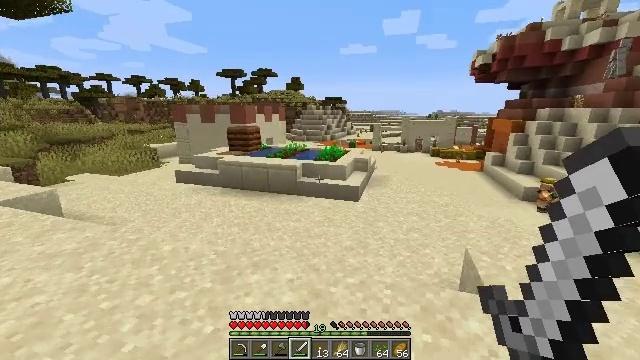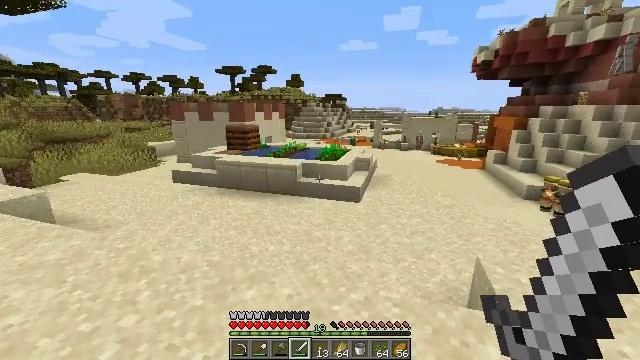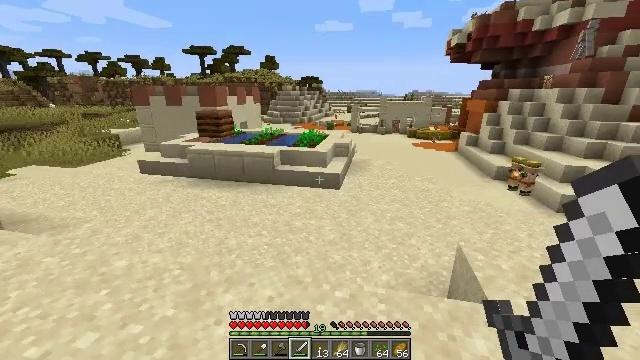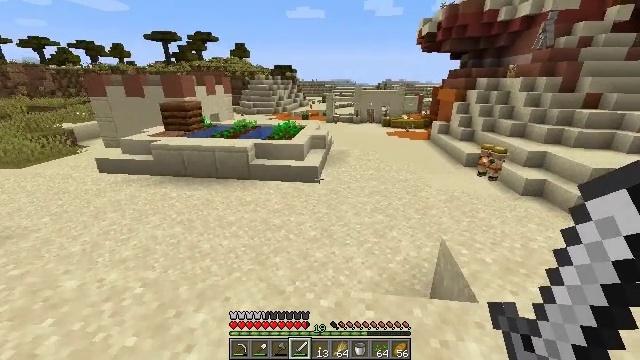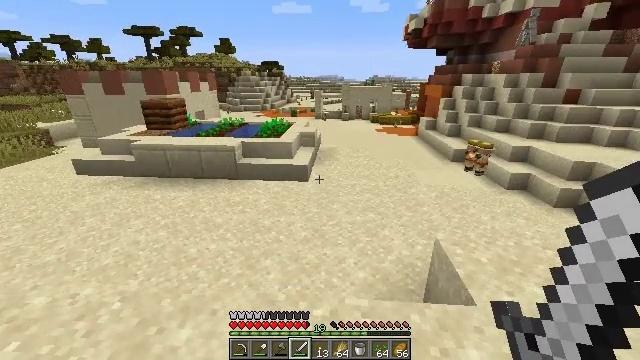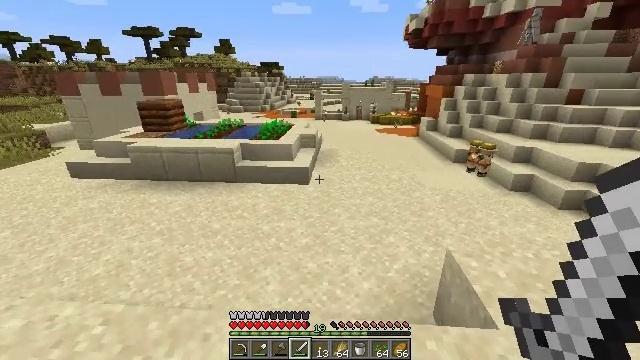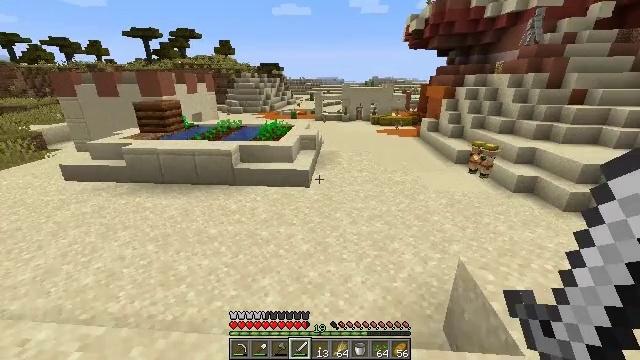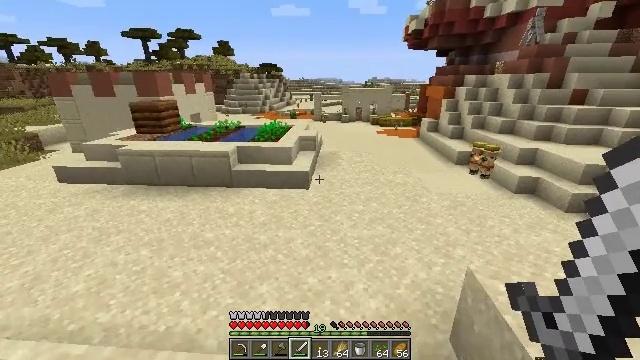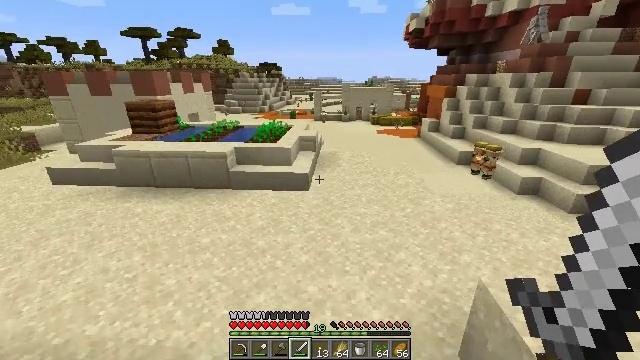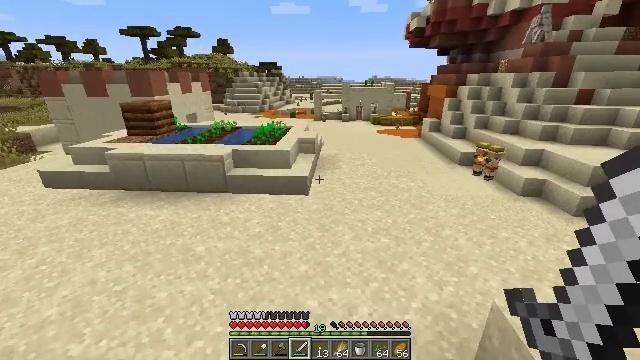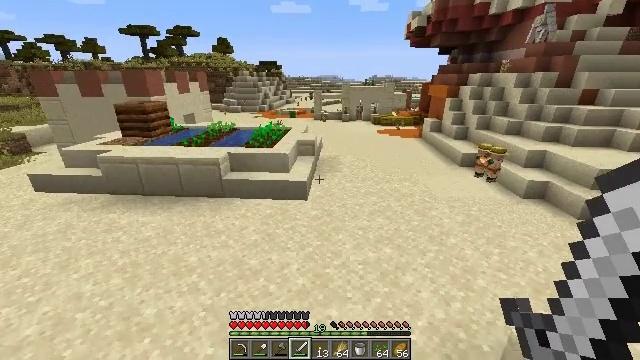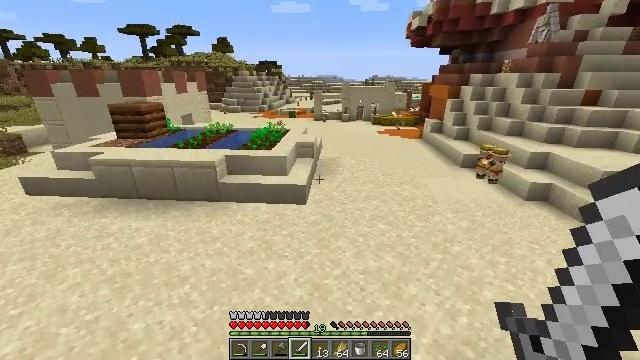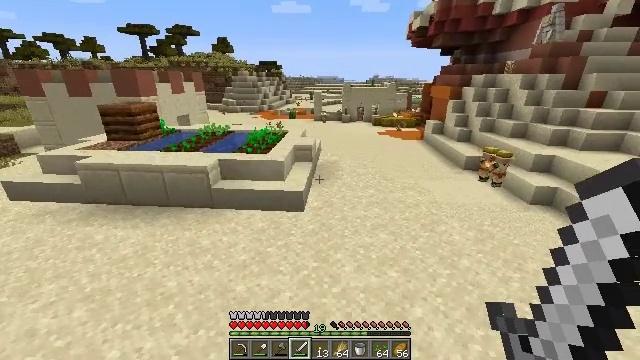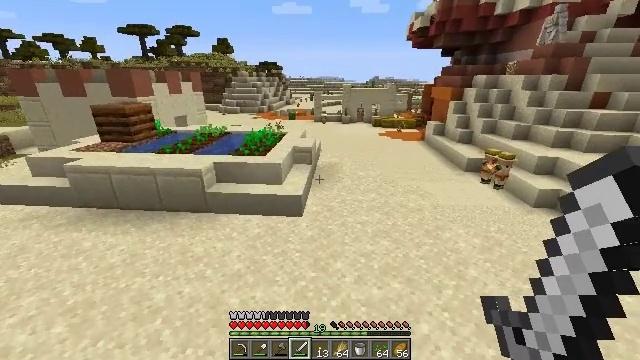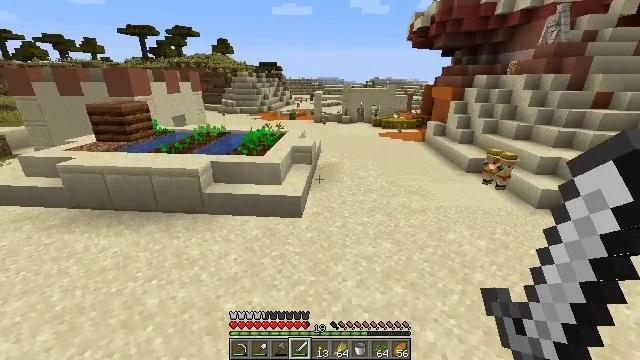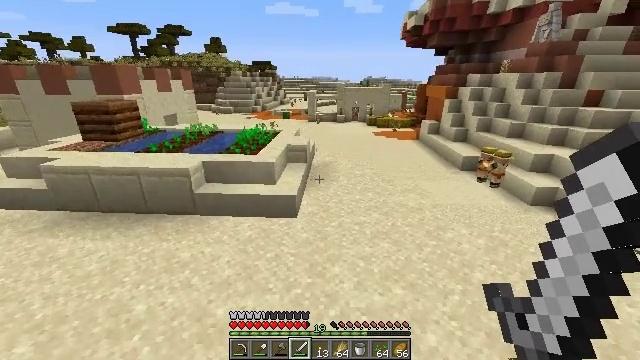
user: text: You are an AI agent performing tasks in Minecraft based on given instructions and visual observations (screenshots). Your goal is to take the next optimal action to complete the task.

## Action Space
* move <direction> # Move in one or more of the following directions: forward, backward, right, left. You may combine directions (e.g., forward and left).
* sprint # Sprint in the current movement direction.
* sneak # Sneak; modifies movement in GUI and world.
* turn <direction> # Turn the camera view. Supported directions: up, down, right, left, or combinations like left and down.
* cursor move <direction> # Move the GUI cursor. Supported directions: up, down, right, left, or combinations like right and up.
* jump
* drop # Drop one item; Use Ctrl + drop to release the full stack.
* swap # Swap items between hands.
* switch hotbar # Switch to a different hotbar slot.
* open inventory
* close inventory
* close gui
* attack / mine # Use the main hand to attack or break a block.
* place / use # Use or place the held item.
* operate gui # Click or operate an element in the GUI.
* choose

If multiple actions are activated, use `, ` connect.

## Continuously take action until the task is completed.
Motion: motion action
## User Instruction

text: drop lime bed
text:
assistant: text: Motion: move forward, attack / mine
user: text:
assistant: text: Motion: move forward, turn right and down, attack / mine
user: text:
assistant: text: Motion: move forward, turn right and down, attack / mine
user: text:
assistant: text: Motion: move forward, turn right, attack / mine
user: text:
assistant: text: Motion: move forward, attack / mine
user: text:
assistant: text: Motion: move forward, attack / mine
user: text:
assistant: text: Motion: move forward, attack / mine
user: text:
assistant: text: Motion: move forward, attack / mine
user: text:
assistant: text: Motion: move forward, attack / mine
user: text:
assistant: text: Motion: move forward, attack / mine
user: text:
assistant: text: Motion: move forward, attack / mine
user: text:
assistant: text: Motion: move forward, attack / mine
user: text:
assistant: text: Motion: move forward, attack / mine
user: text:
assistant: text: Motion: move forward, attack / mine
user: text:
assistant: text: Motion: move forward, turn right, attack / mine
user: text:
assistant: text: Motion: move forward, turn right, attack / mine
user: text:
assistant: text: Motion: move forward, turn right, attack / mine
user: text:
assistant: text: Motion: move forward, turn right, attack / mine
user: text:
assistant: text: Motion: move forward, attack / mine
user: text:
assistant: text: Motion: move forward, attack / mine
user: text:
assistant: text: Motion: move forward, attack / mine
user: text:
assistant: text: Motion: move forward, attack / mine
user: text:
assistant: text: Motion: move forward, attack / mine
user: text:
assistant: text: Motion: move forward, attack / mine
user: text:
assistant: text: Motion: move forward, attack / mine
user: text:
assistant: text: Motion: move forward, attack / mine
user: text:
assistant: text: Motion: move forward, attack / mine
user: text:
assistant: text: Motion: move forward, attack / mine
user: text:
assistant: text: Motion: move forward, attack / mine
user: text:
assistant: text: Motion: move forward, attack / mine